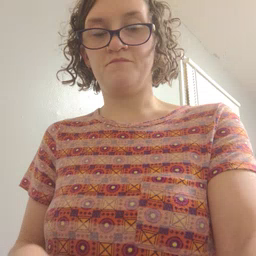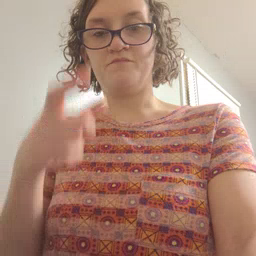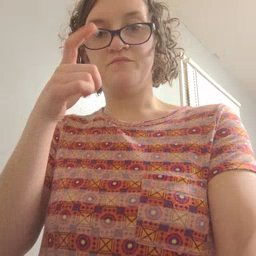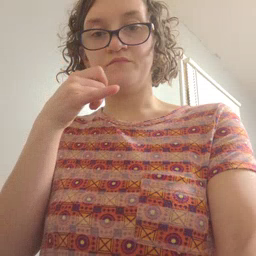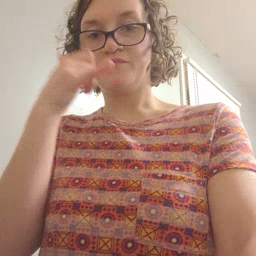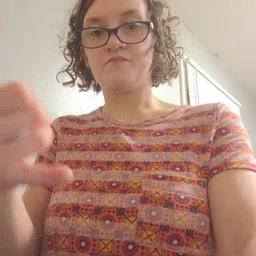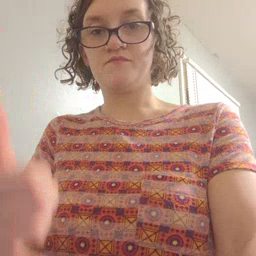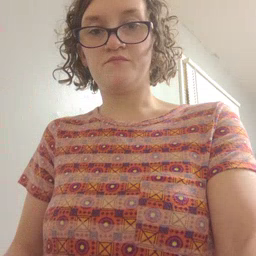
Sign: callonphone